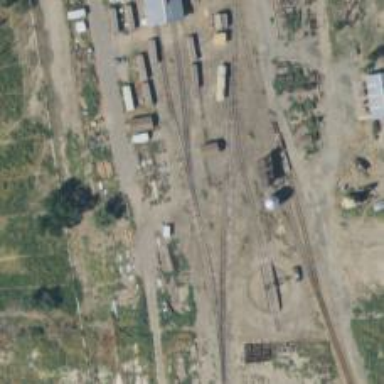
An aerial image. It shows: Preserved railway.